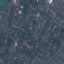
Label: Residential